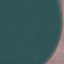
Land use / land cover class: AnnualCrop